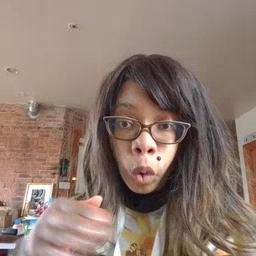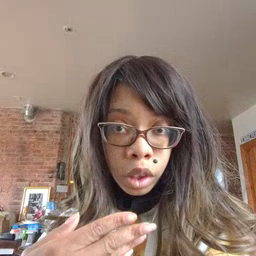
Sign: room